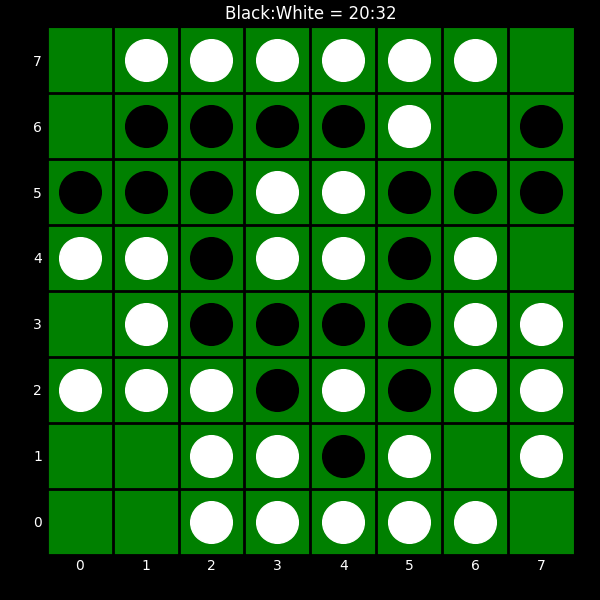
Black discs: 20
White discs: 32